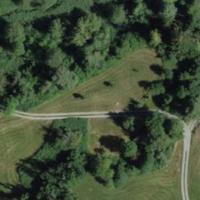
EUNIS habitat code: 44
Species observed at this site:
Lysimachia vulgaris